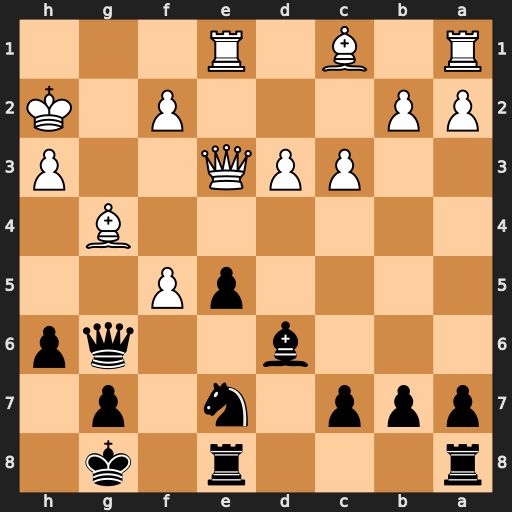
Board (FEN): r3r1k1/ppp1n1p1/3b2qp/4pP2/6B1/2PPQ2P/PP3P1K/R1B1R3
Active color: b
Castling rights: -
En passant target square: -
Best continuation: e4+ Kh1 Nxf5 Bxf5 Qxf5